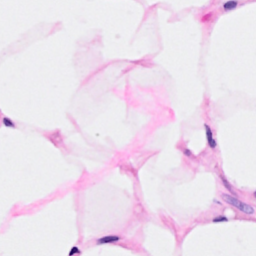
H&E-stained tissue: Breast